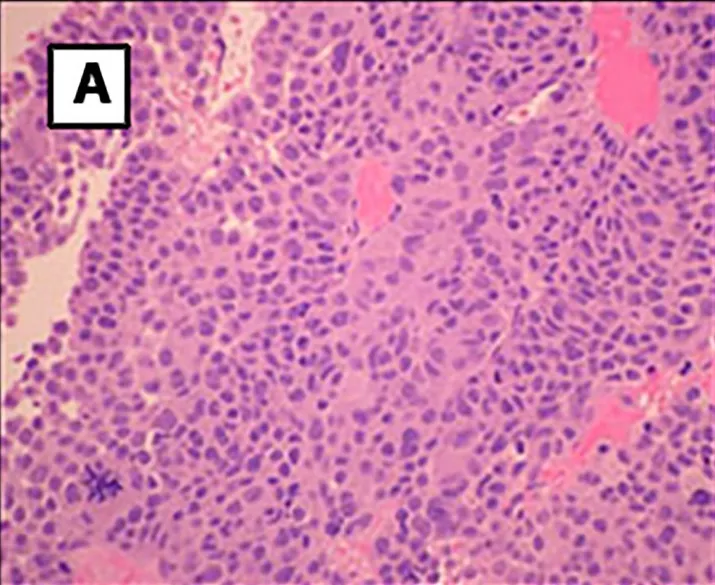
Histology of the pituitary tumor. (A) Primary tumor showed solid and papillary proliferation of basophilic cells with increased nuclear atypia and mitoses.
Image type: pathology (h&e)